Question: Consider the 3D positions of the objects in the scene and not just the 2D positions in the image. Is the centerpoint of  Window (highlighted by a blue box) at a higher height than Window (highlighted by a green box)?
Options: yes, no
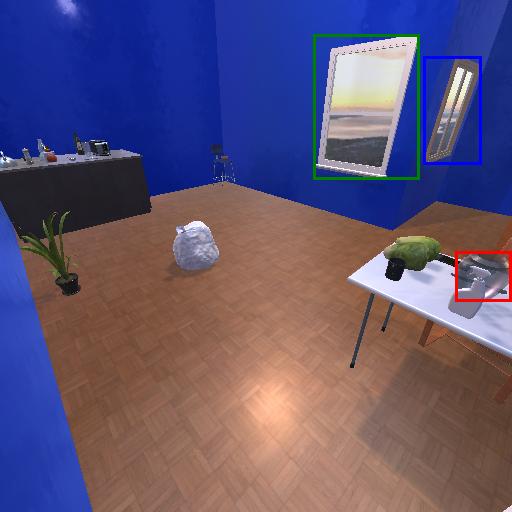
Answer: yes